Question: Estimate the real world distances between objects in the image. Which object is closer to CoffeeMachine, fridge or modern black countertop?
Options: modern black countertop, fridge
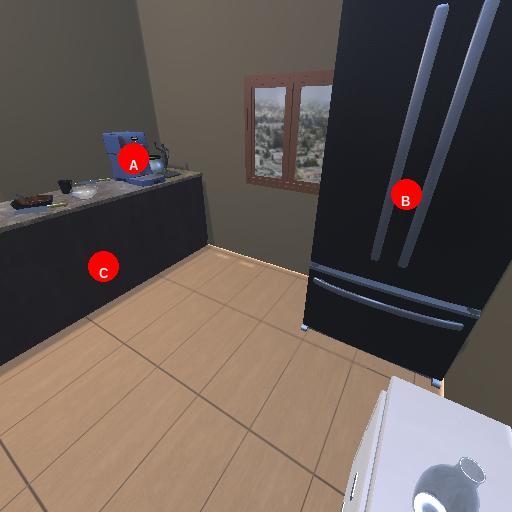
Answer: modern black countertop